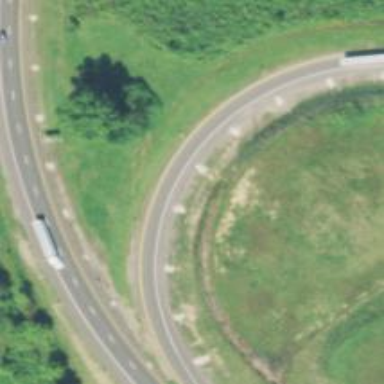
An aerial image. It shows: Motorway link.